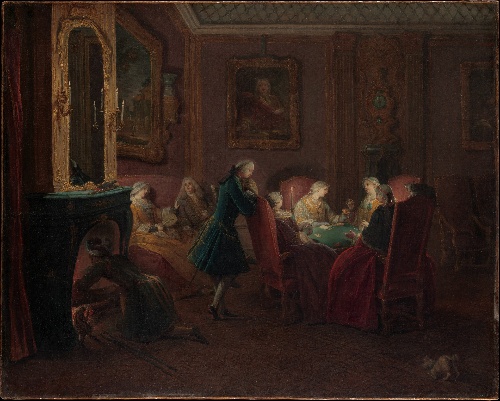
Title: Card Players in a Drawing Room
Artist: Pierre Louis Dumesnil the Younger
Artist bio: French, Paris 1698–1781 Paris
Object type: Painting
Classification: Paintings
Medium: Oil on canvas
Dimensions: 31 1/8 x 38 3/4 in. (79.1 x 98.4 cm)
Department: European Paintings
Credit line: Bequest of Harry G. Sperling, 1971
Accession year: 1976
Repository: Metropolitan Museum of Art, New York, NY
Tags: Men|Women|Playing Cards|Interiors|Dogs|Servants|Games